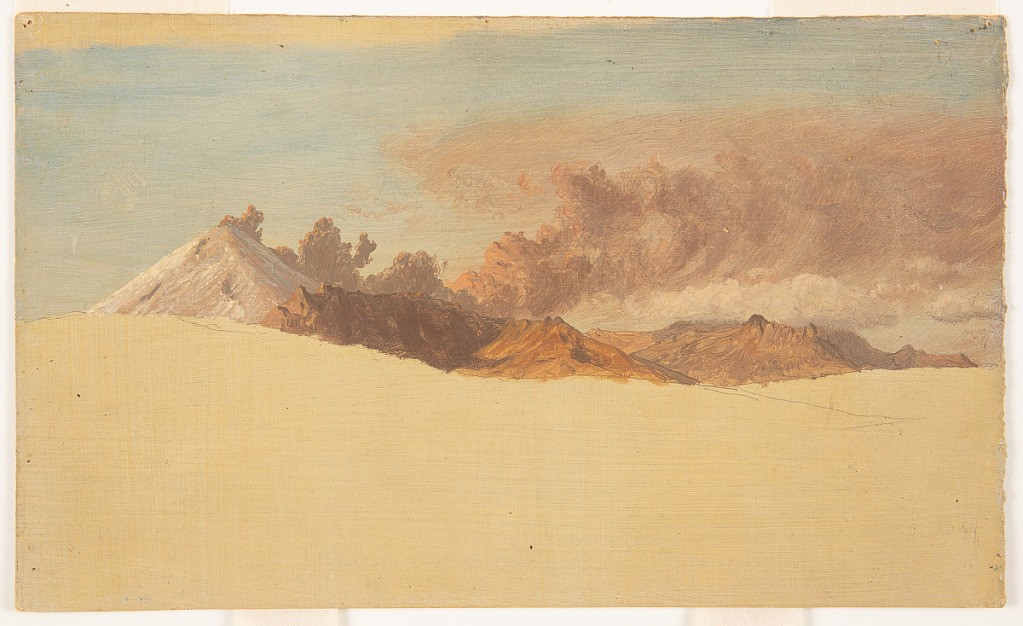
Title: Cotopaxi Erupting, Viewed from Quito, Ecuador
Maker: Frederic Edwin Church, American, 1826–1900
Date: June 1857
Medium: Oil and graphite on tan paperboard
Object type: Drawing
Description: Landscape sketch showing a view of an erupting Cotopaxi, as seen from the hill known as the Panecillo in Quito, Ecuador. The foreground and middle distance are left unfinished. In the distance at left, the conical peak of Cotopaxi visibly spews plumes of brown and white ash and smoke, which disperse as they drift to the right. Stretching in front of the volcano is the rugged, serrated ridge of the extinct volcano known as Pasochoa. Other sharp, barren ridges are visible at right. The sky above is clear and blue.